Question: I have a repository that has two function that return the values from 3 related entities.
Vehicle--OneToMany--Jobs, Vehivle--OneToMany--FuelPurchase
in vehicle I have the following working repository:
'''
class VehicleRepository extends EntityRepository
{
public function findByFuelXVehicle ($dateStart = null, $dateEnd=null)
{
$query = $this->createQueryBuilder('v')
->select('v.plateNumber',
'SUM(f.fuelUsed) as totalFuel',
'SUM(f.fuelUsed*f.fuelPrice) as totalFuelCost')
->join('v.fuelPurchaces', 'f')
->groupBy('v.plateNumber')
->getQuery()->getResult();
return $query;
}
public function findByJobXVehicle($dateStart = null, $dateEnd=null){
$query = $this->createQueryBuilder('v')
->select('v.plateNumber','SUM(j.kmOdoEnd - j.kmOdoStart)')
->join('v.jobs', 'j')
->groupBy('v.plateNumber');
$q = $query->getQuery()->getResult();
return $q;
}
}
'''
How do I integrate the results of this two functions in only one in a way that I can give a result of both queries integrated by 'idVehicle' represented by 'v' in these functions. Something like this:

I have tried a function that goes through the array but I can manage to make it work.
'''
public function findByIntegrated ($dateStart = null, $dateEnd=null)
{
$fuels = $this->findByFuelXVehicle($dateStart = null, $dateEnd=null);
$jobs = $this->findByJobXVehicle($dateStart = null, $dateEnd=null);
$jobAndFuel = null;
foreach ($jobs as $key => $job){
$jobAndFuel[$key]['plateNumber']=$job['plateNumber'];
$jobAndFuel[$key]['totalDistance']=$job['totalDistance'];
$jobAndFuel[$key]['countJob']=$job['countJob'];
}
for ($i =0;$i<count($fuels);$i++){
for($k=0;$k<count($jobAndFuel);$k++){
if ($jobAndFuel[$k]['plateNumber'] == $fuels[$i]['plateNumber']){
$jobAndFuel[$k]['totalFuel']=$fuels[$i]['totalFuel'];
$jobAndFuel[$k]['totalFuelCost']=$fuels[$i]['totalFuelCost'];
}
}
}
return $jobAndFuel;
}
}
'''
The problem is that Is when not all the cars have or fuel logs or Jobs.
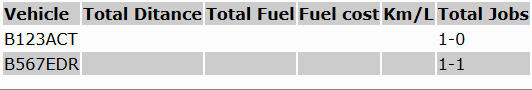
Answer: It resulted bo be a little bit more complex than I thought, but I managed to make it work using information from here and there.
'''
<?php
namespace TeamERP\TransportBundle\Entity;
use Doctrine\ORM\EntityRepository;
class VehicleRepository extends EntityRepository
{
/* Find vehicle fuel log stats*/
private function findByFuelXVehicle ($dateStart = null, $dateEnd=null)
{
$query = $this->createQueryBuilder('v')
->select('v.plateNumber',
'SUM(f.fuelUsed) as totalFuel',
'SUM(f.fuelUsed*f.fuelPrice) as totalFuelCost')
->join('v.fuelPurchaces', 'f');
if ($dateStart != null && $dateEnd != null){
$query->where('f.dateTime > :dateStart and f.dateTime < :dateEnd')
->setParameter('dateStart', $dateStart)
->setParameter('dateEnd', $dateEnd);
}
$q =$query->groupBy('v.plateNumber')
->getQuery()->getResult();
return $q;
}
/* Find vehicle Job stats*/
private function findByJobXVehicle($dateStart = null, $dateEnd=null){
$query = $this->createQueryBuilder('v')
->select('v.plateNumber'
,'SUM(j.kmOdoEnd - j.kmOdoStart) as totalDistance',
'COUNT(j.idJob) as countJob')
->join('v.jobs', 'j');
if ($dateStart != null && $dateEnd != null){
$query->where('j.dateTime > :dateStart and j.dateTime < :dateEnd')
->setParameter('dateStart', $dateStart)
->setParameter('dateEnd', $dateEnd);
}
$query->groupBy('v.plateNumber');
$q = $query->getQuery()->getResult();
return $q;
}
/* Join stats for fuel logs and Jobs*/
public function findByIntegrated ($dateStart = null, $dateEnd=null)
{
$fuels = $this->findByFuelXVehicle($dateStart, $dateEnd);
$jobs = $this->findByJobXVehicle($dateStart, $dateEnd);
$jobAndFuel = null;
foreach ($jobs as $key => $job){
$jobAndFuel[$key]['plateNumber']=$job['plateNumber'];
$jobAndFuel[$key]['totalDistance']=$job['totalDistance'];
$jobAndFuel[$key]['countJob']=$job['countJob'];
}
return $this->mergeWithJobs($jobAndFuel, $fuels);
}
/* Merge arrays for fuel and jobs; join both array*/
private function mergeWithJobs ($jobAndFuel, $fuels){
//var_dump($jobAndFuel);
for ($i =0;$i<count($fuels);$i++){
$key = $this->searchArray($jobAndFuel, $fuels[$i]['plateNumber']);
if ($key != false) {
$jobAndFuel[$key]['totalFuel']=$fuels[$i]['totalFuel'];
$jobAndFuel[$key]['totalFuelCost']= round($fuels[$i]['totalFuelCost'], 2);
} else {
$aux = count($jobAndFuel);
$jobAndFuel[$aux+1]['plateNumber']=$fuels[$i]['plateNumber'];
$jobAndFuel[$aux+1]['totalFuel']=$fuels[$i]['totalFuel'];
$jobAndFuel[$aux+1]['totalFuelCost']=round($fuels[$i]['totalFuelCost'], 2);
}
}
return $jobAndFuel;
}
/*Serch for a value in a bidimantional array;
* consider moving this function to a general class*/
private function searchArray ($arrayOfResults, $needle)
{
foreach($arrayOfResults as $key => $arrayOfResult)
{
if ( $arrayOfResult['plateNumber'] === $needle )
return $key;
}
return false;
}
}
'''
Thank you all!